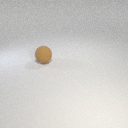
large brown rubber sphere